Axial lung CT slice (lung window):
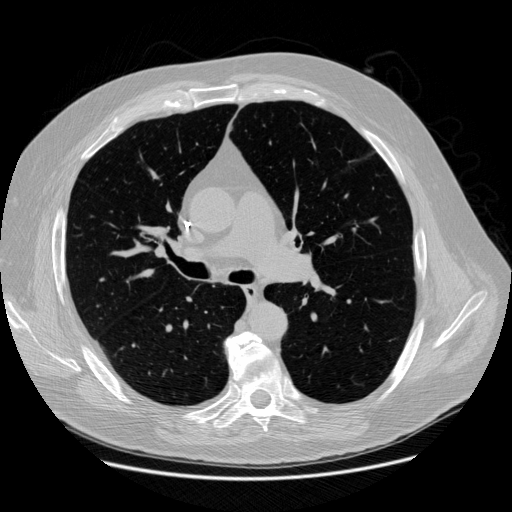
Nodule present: no